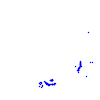
Particle: kaon